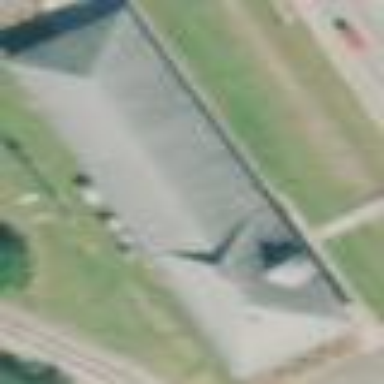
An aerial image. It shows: Museum housed in building that resembles train station.